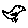
Label: bird